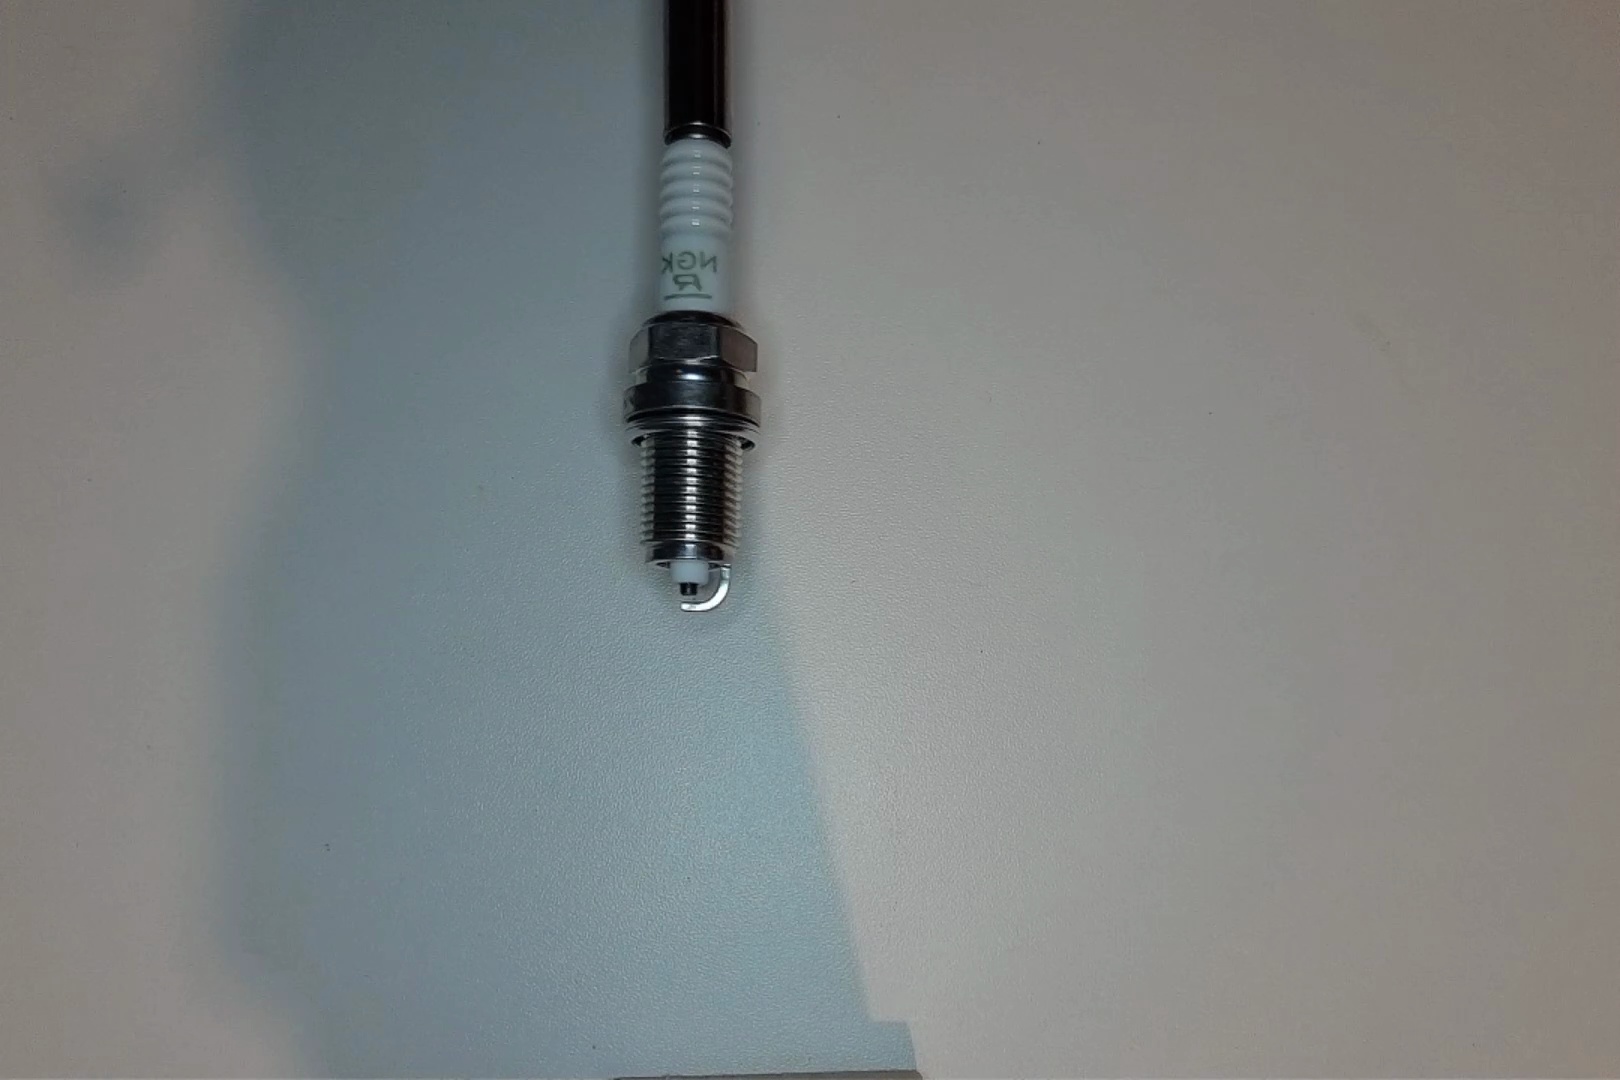
Label: normal